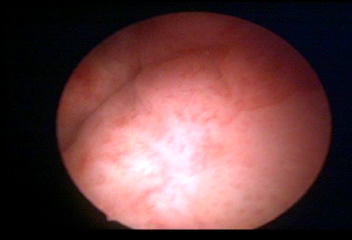
Modality: WLC
Class: Normal mucosa
Bladder cancer association: No